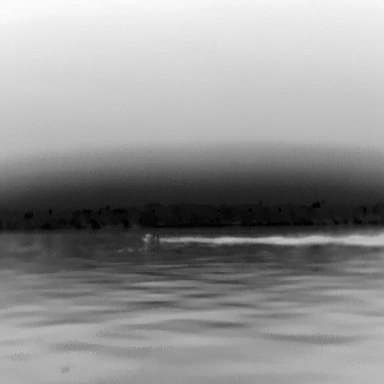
There is a canoe in the infrared image.